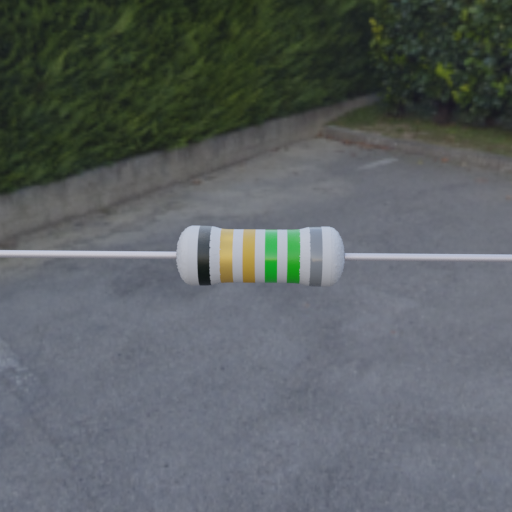
Resistor colour bands (in order): black, gold, gold, green, green, gray